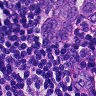
Metastatic tissue present: yes